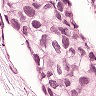
Metastatic tissue present: yes